Interaction volume radius: 5 \u00c5
Interaction volume height: 25 \u00c5
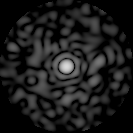
Disorder parameter: 0.8178